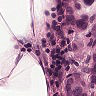
Metastatic tissue present: yes